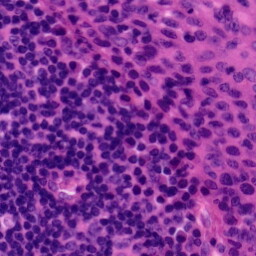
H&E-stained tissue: Tonsil